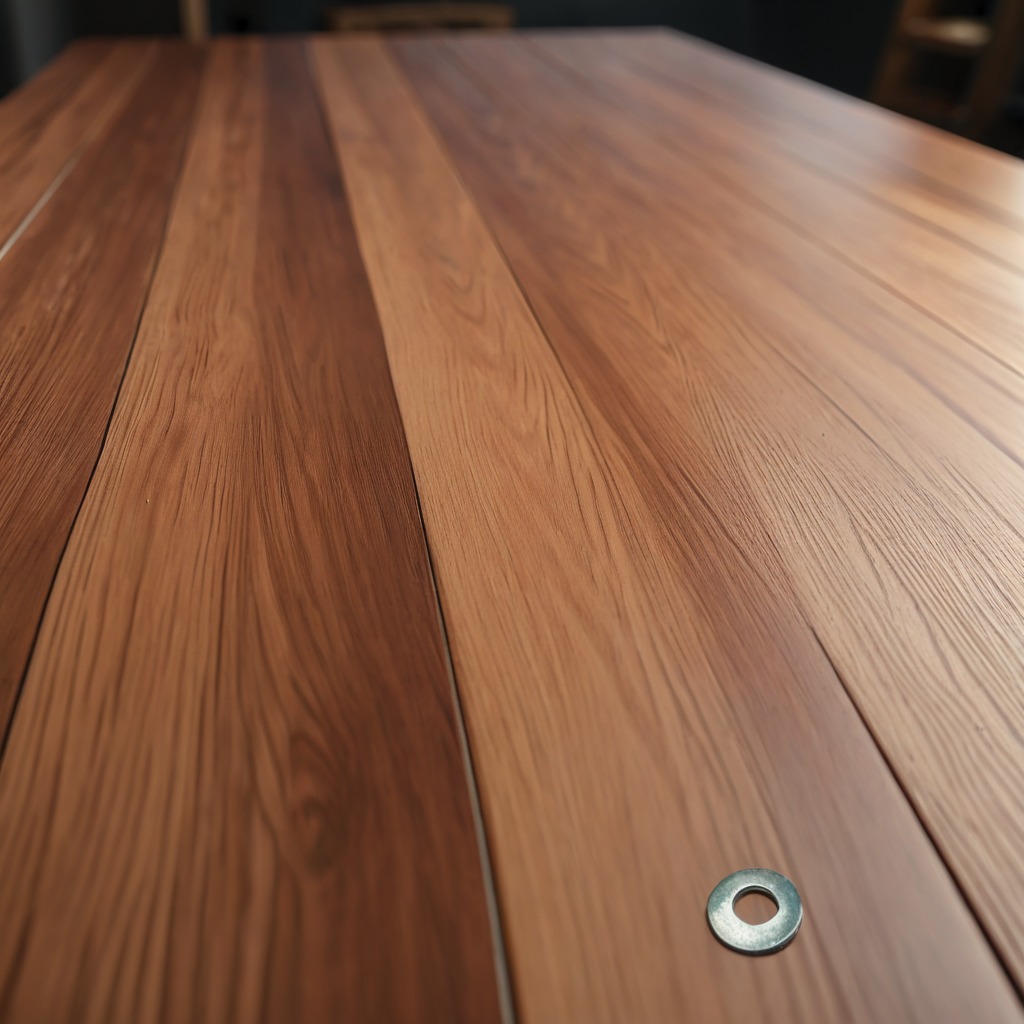
A flat metal washer is lying on the wooden table.